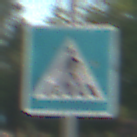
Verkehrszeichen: FussgaengerueberwegRechts
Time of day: SunriseSunset
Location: Outdoor (Suburban)
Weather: PartlyCloudy
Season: NotSpecified
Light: Natural